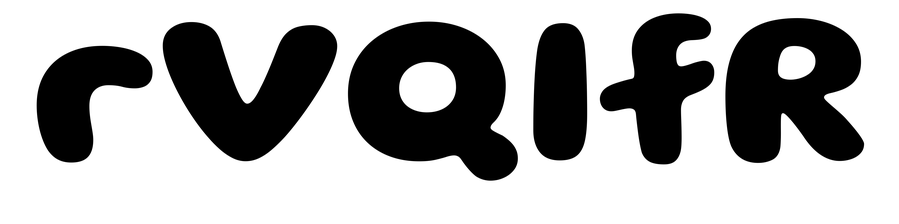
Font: Gluten_Bold